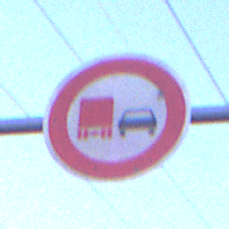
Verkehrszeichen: UeberholverbotKraftfahrzeuge
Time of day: SunriseSunset
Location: Outdoor (Nature)
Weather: Clear
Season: NotSpecified
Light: Natural